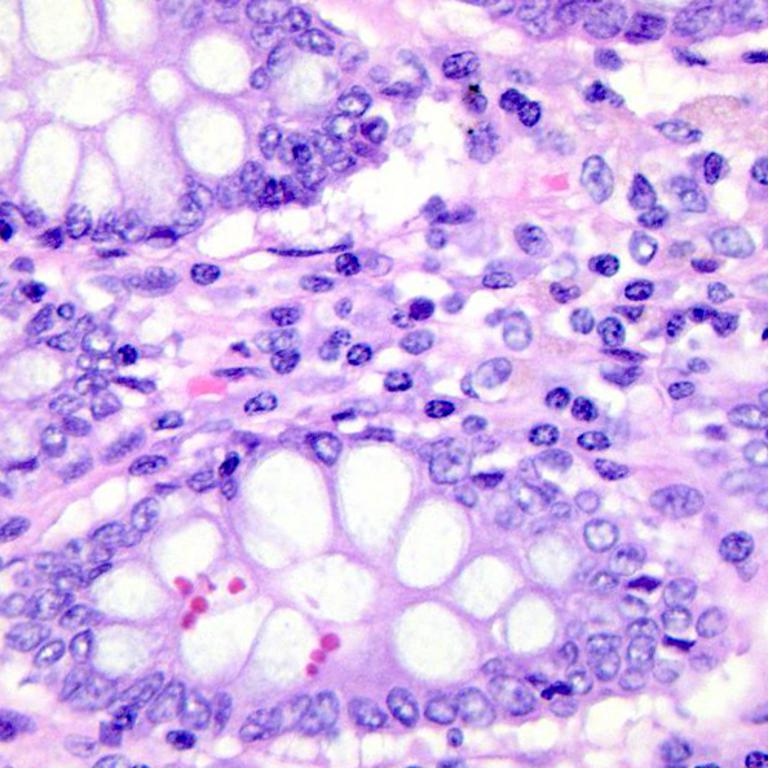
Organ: colon
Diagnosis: benign